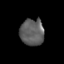
Tissue: skin
Cell type: Epithelial cells
Senescence score: 0.2448
Nuclear area (px): 630
Mean DAPI intensity: 94.316